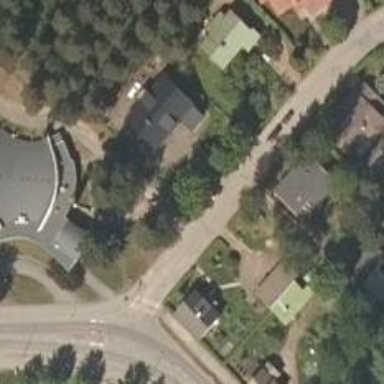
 featuring separate sidewalk and cycle track."